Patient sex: M
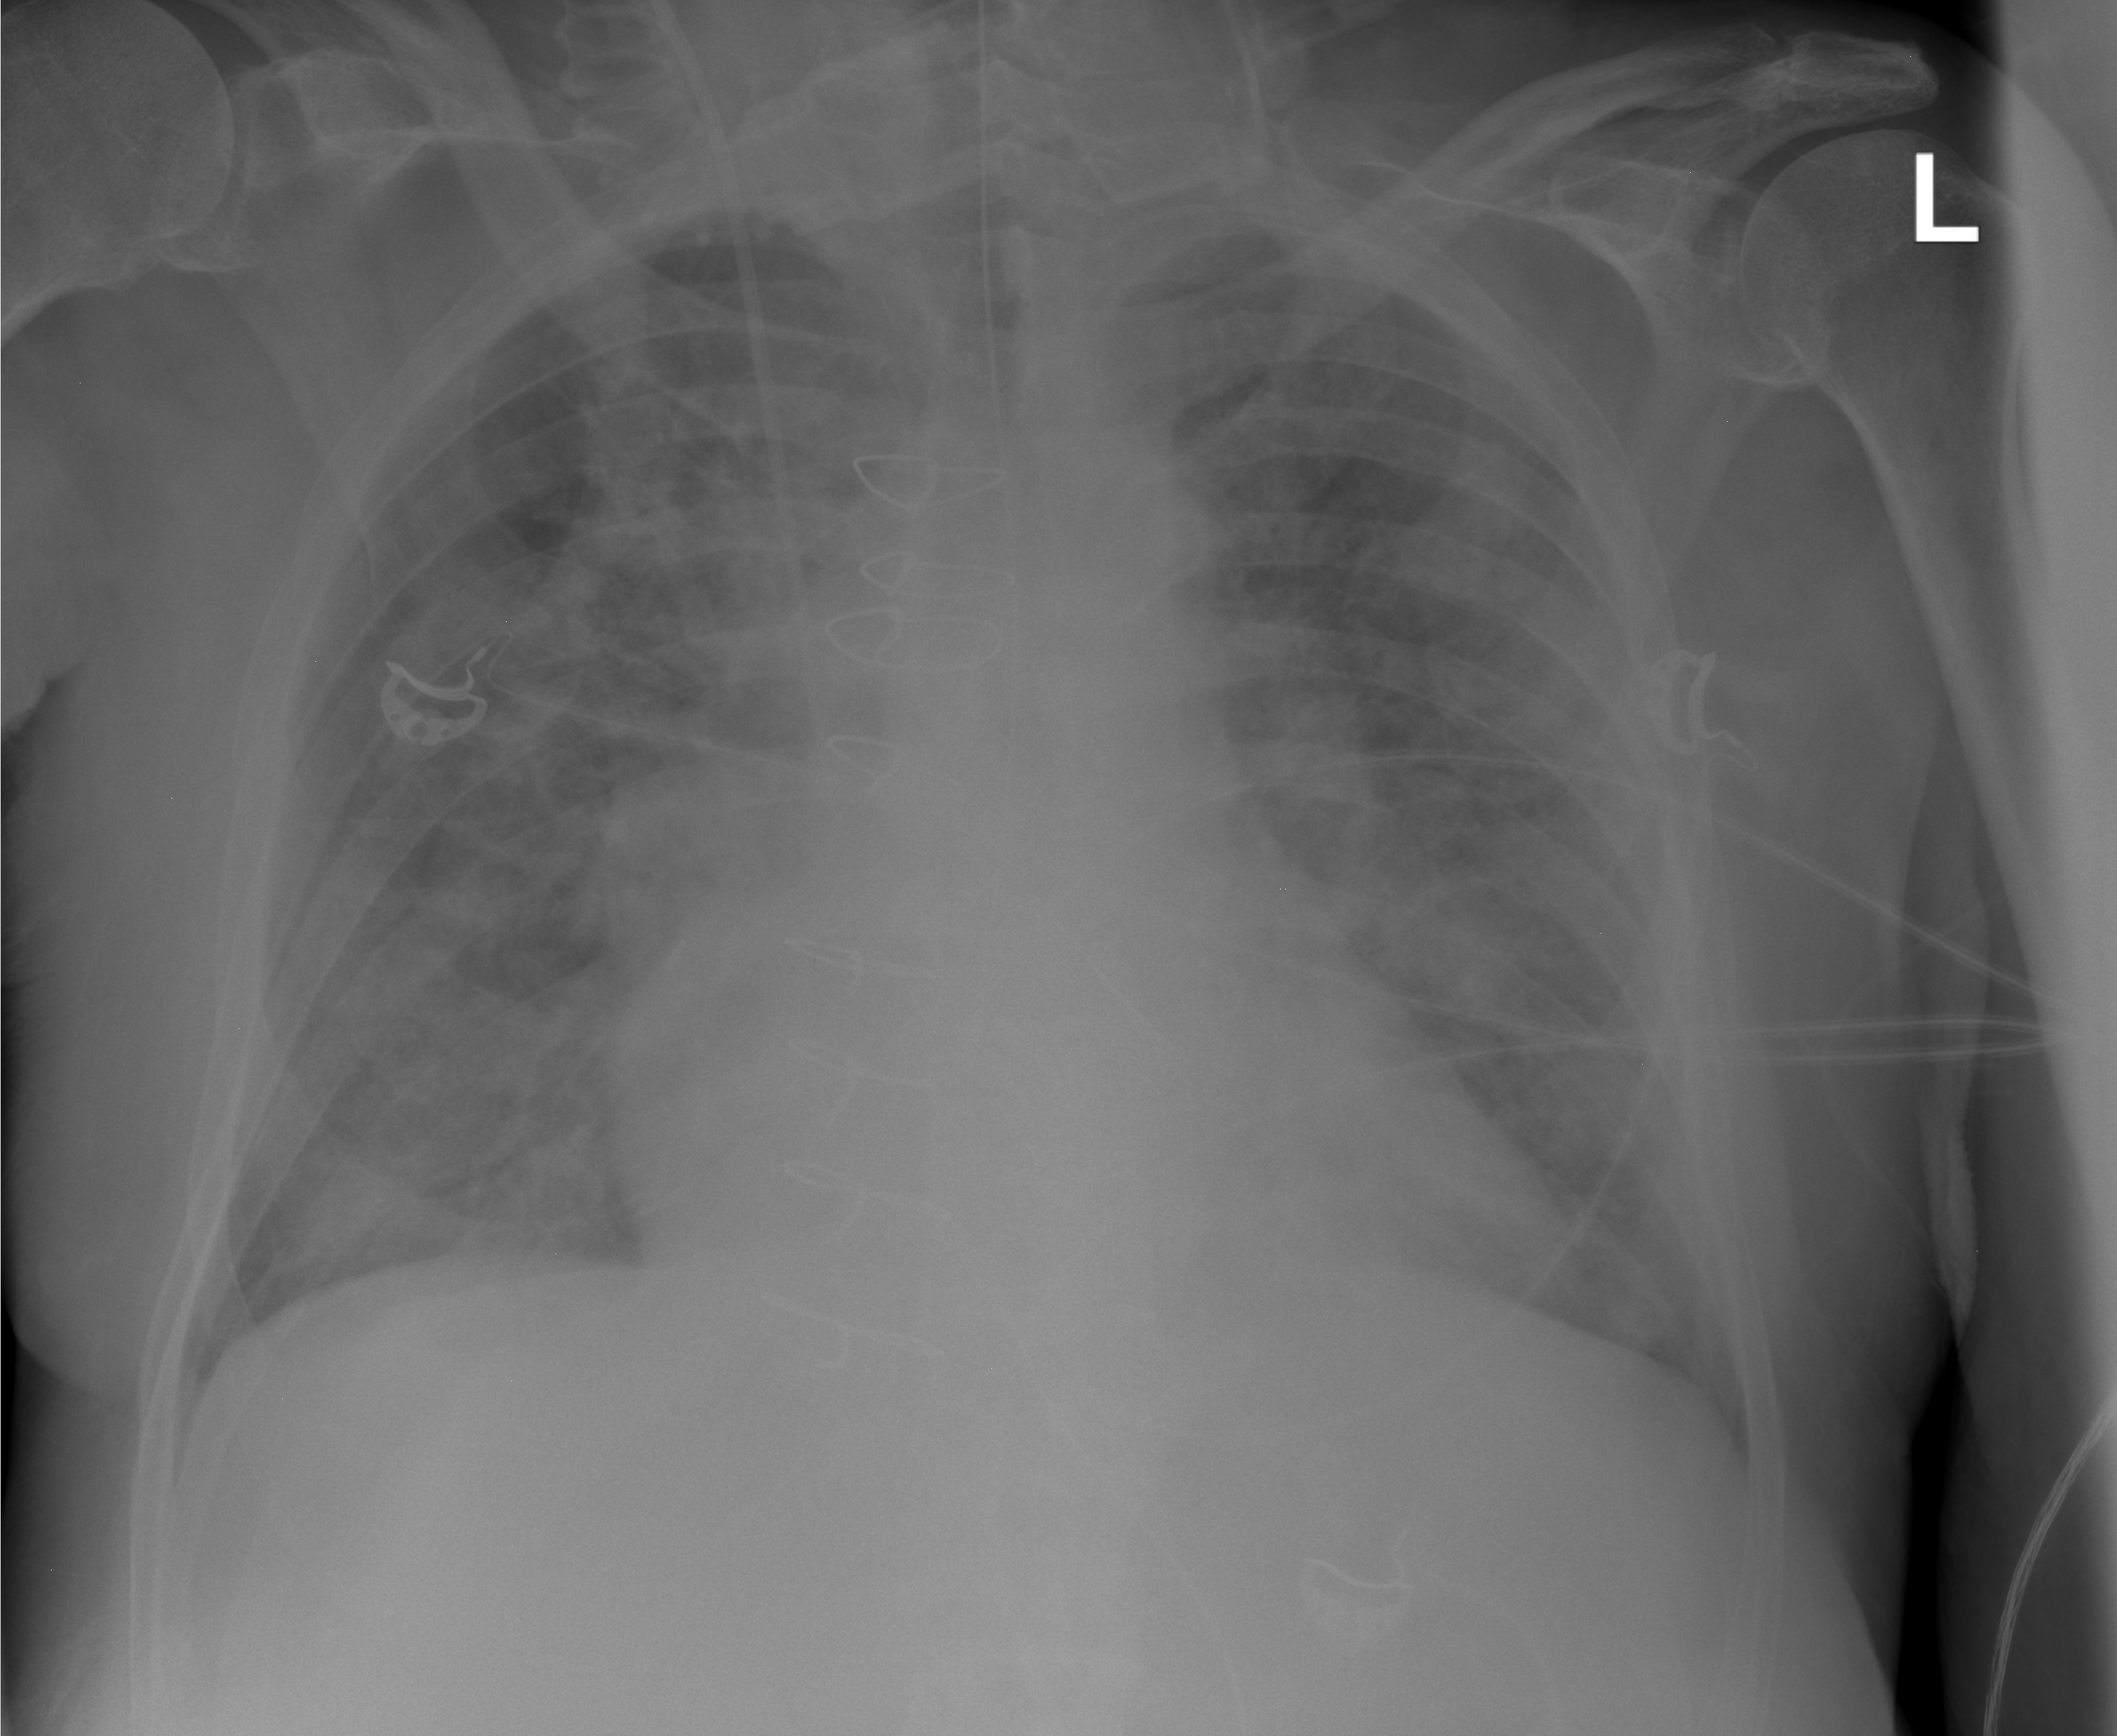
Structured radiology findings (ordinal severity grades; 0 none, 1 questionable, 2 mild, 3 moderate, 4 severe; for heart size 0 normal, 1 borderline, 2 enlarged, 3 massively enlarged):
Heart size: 0
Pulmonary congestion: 2
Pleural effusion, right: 0
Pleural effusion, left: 0
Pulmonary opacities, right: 2
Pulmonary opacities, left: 2
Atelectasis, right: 2
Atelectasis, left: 2